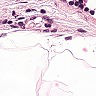
Metastatic tissue present: no